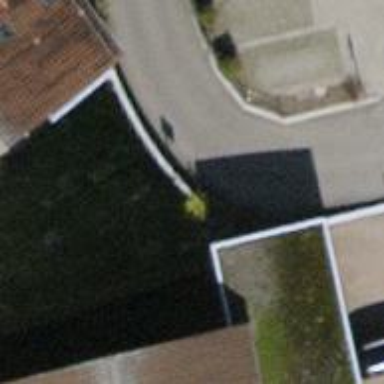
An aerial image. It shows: Driveway.